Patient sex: M
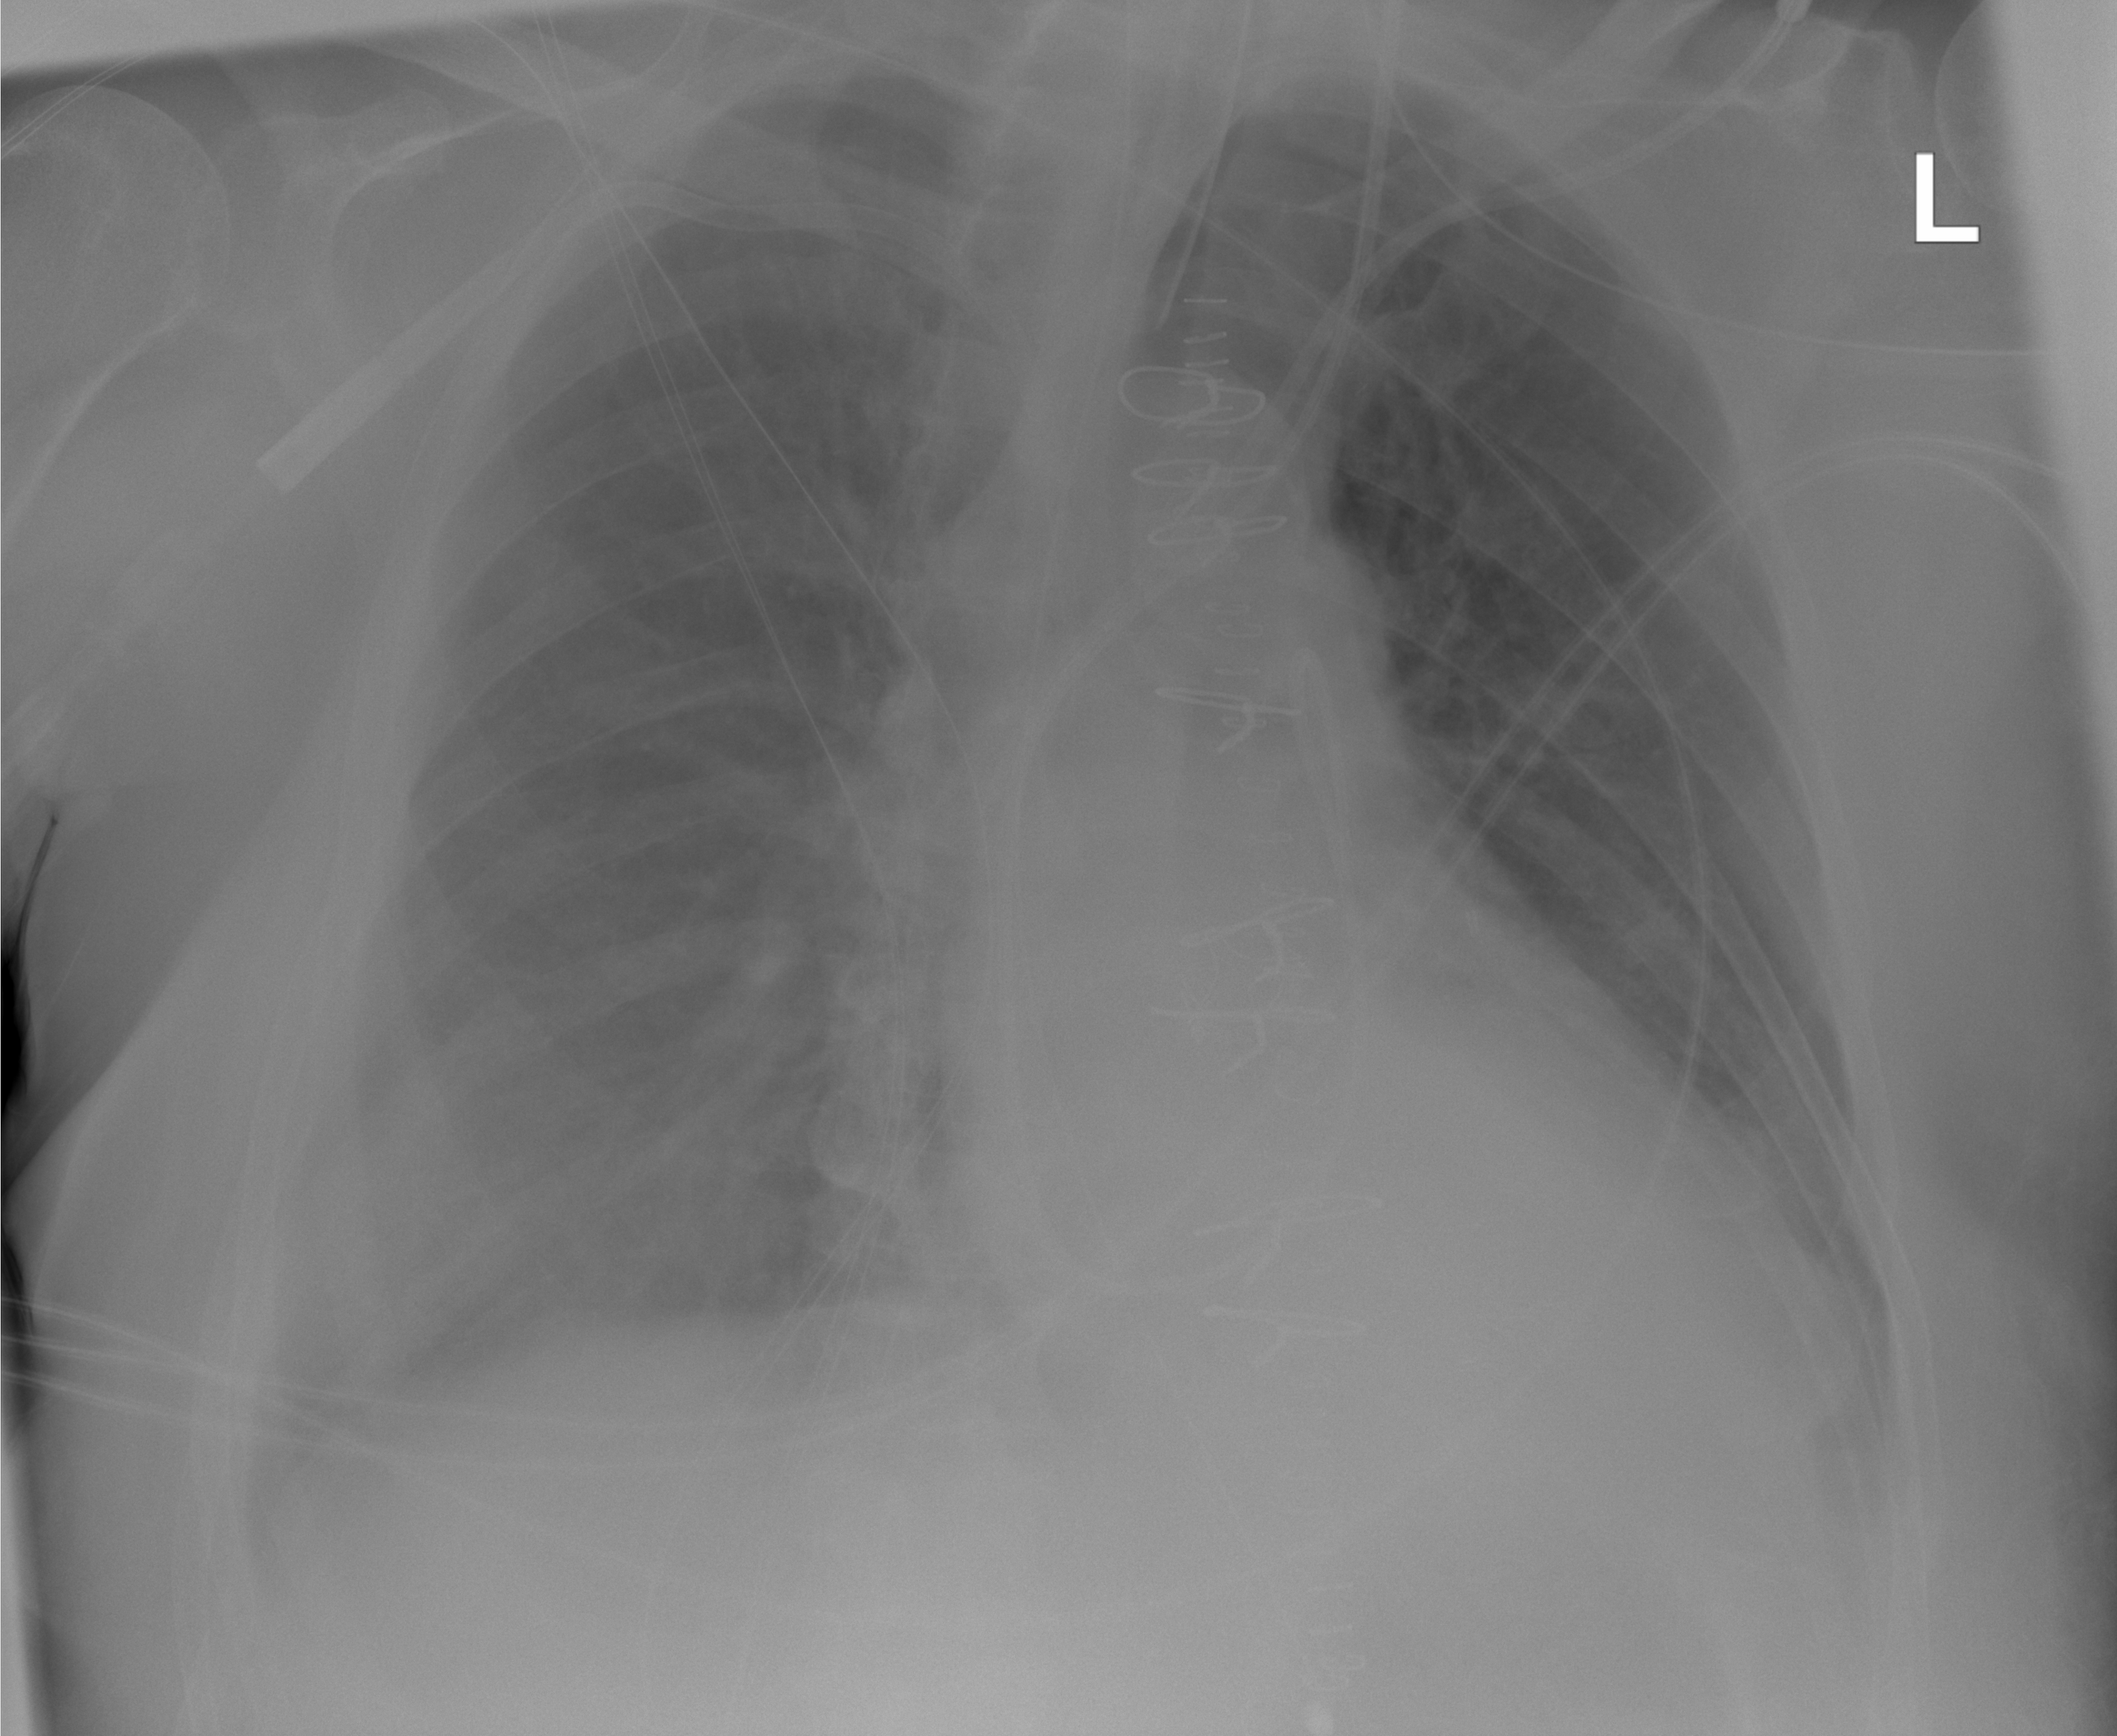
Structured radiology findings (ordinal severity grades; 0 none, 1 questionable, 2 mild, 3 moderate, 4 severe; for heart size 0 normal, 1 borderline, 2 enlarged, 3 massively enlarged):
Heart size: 0
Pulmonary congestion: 2
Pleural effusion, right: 2
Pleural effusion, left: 1
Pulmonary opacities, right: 3
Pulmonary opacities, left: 1
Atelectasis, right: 3
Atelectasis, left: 2